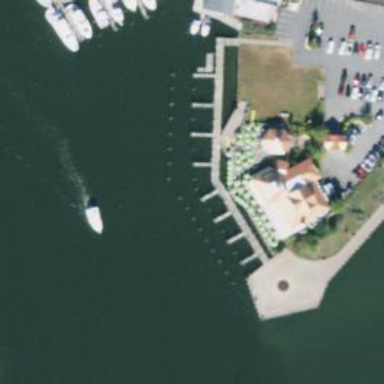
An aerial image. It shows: Man-made pier.